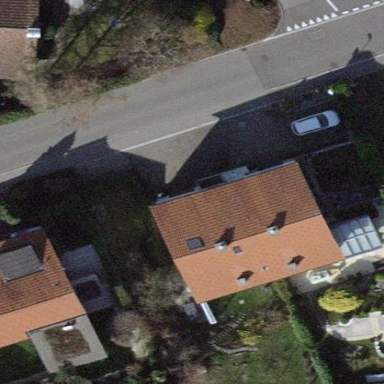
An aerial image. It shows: Terrace building with gabled roof.